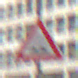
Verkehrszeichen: UnebeneFahrbahn
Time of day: Midday
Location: Outdoor (Urban)
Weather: Overcast
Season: NotSpecified
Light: Natural